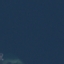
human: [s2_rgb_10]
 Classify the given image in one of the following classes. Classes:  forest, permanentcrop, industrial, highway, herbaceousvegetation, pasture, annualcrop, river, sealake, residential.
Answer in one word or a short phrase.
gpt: SeaLake